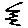
Label: zigzag